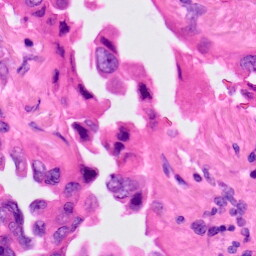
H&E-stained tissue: Lung